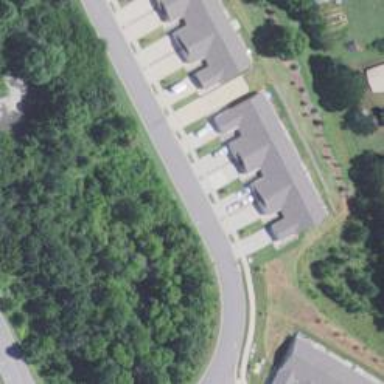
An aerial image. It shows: Driveway leading to service road.